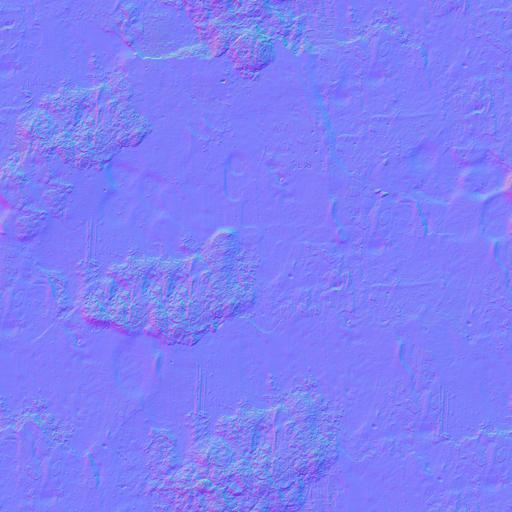
broken brown concrete rough